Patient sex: M
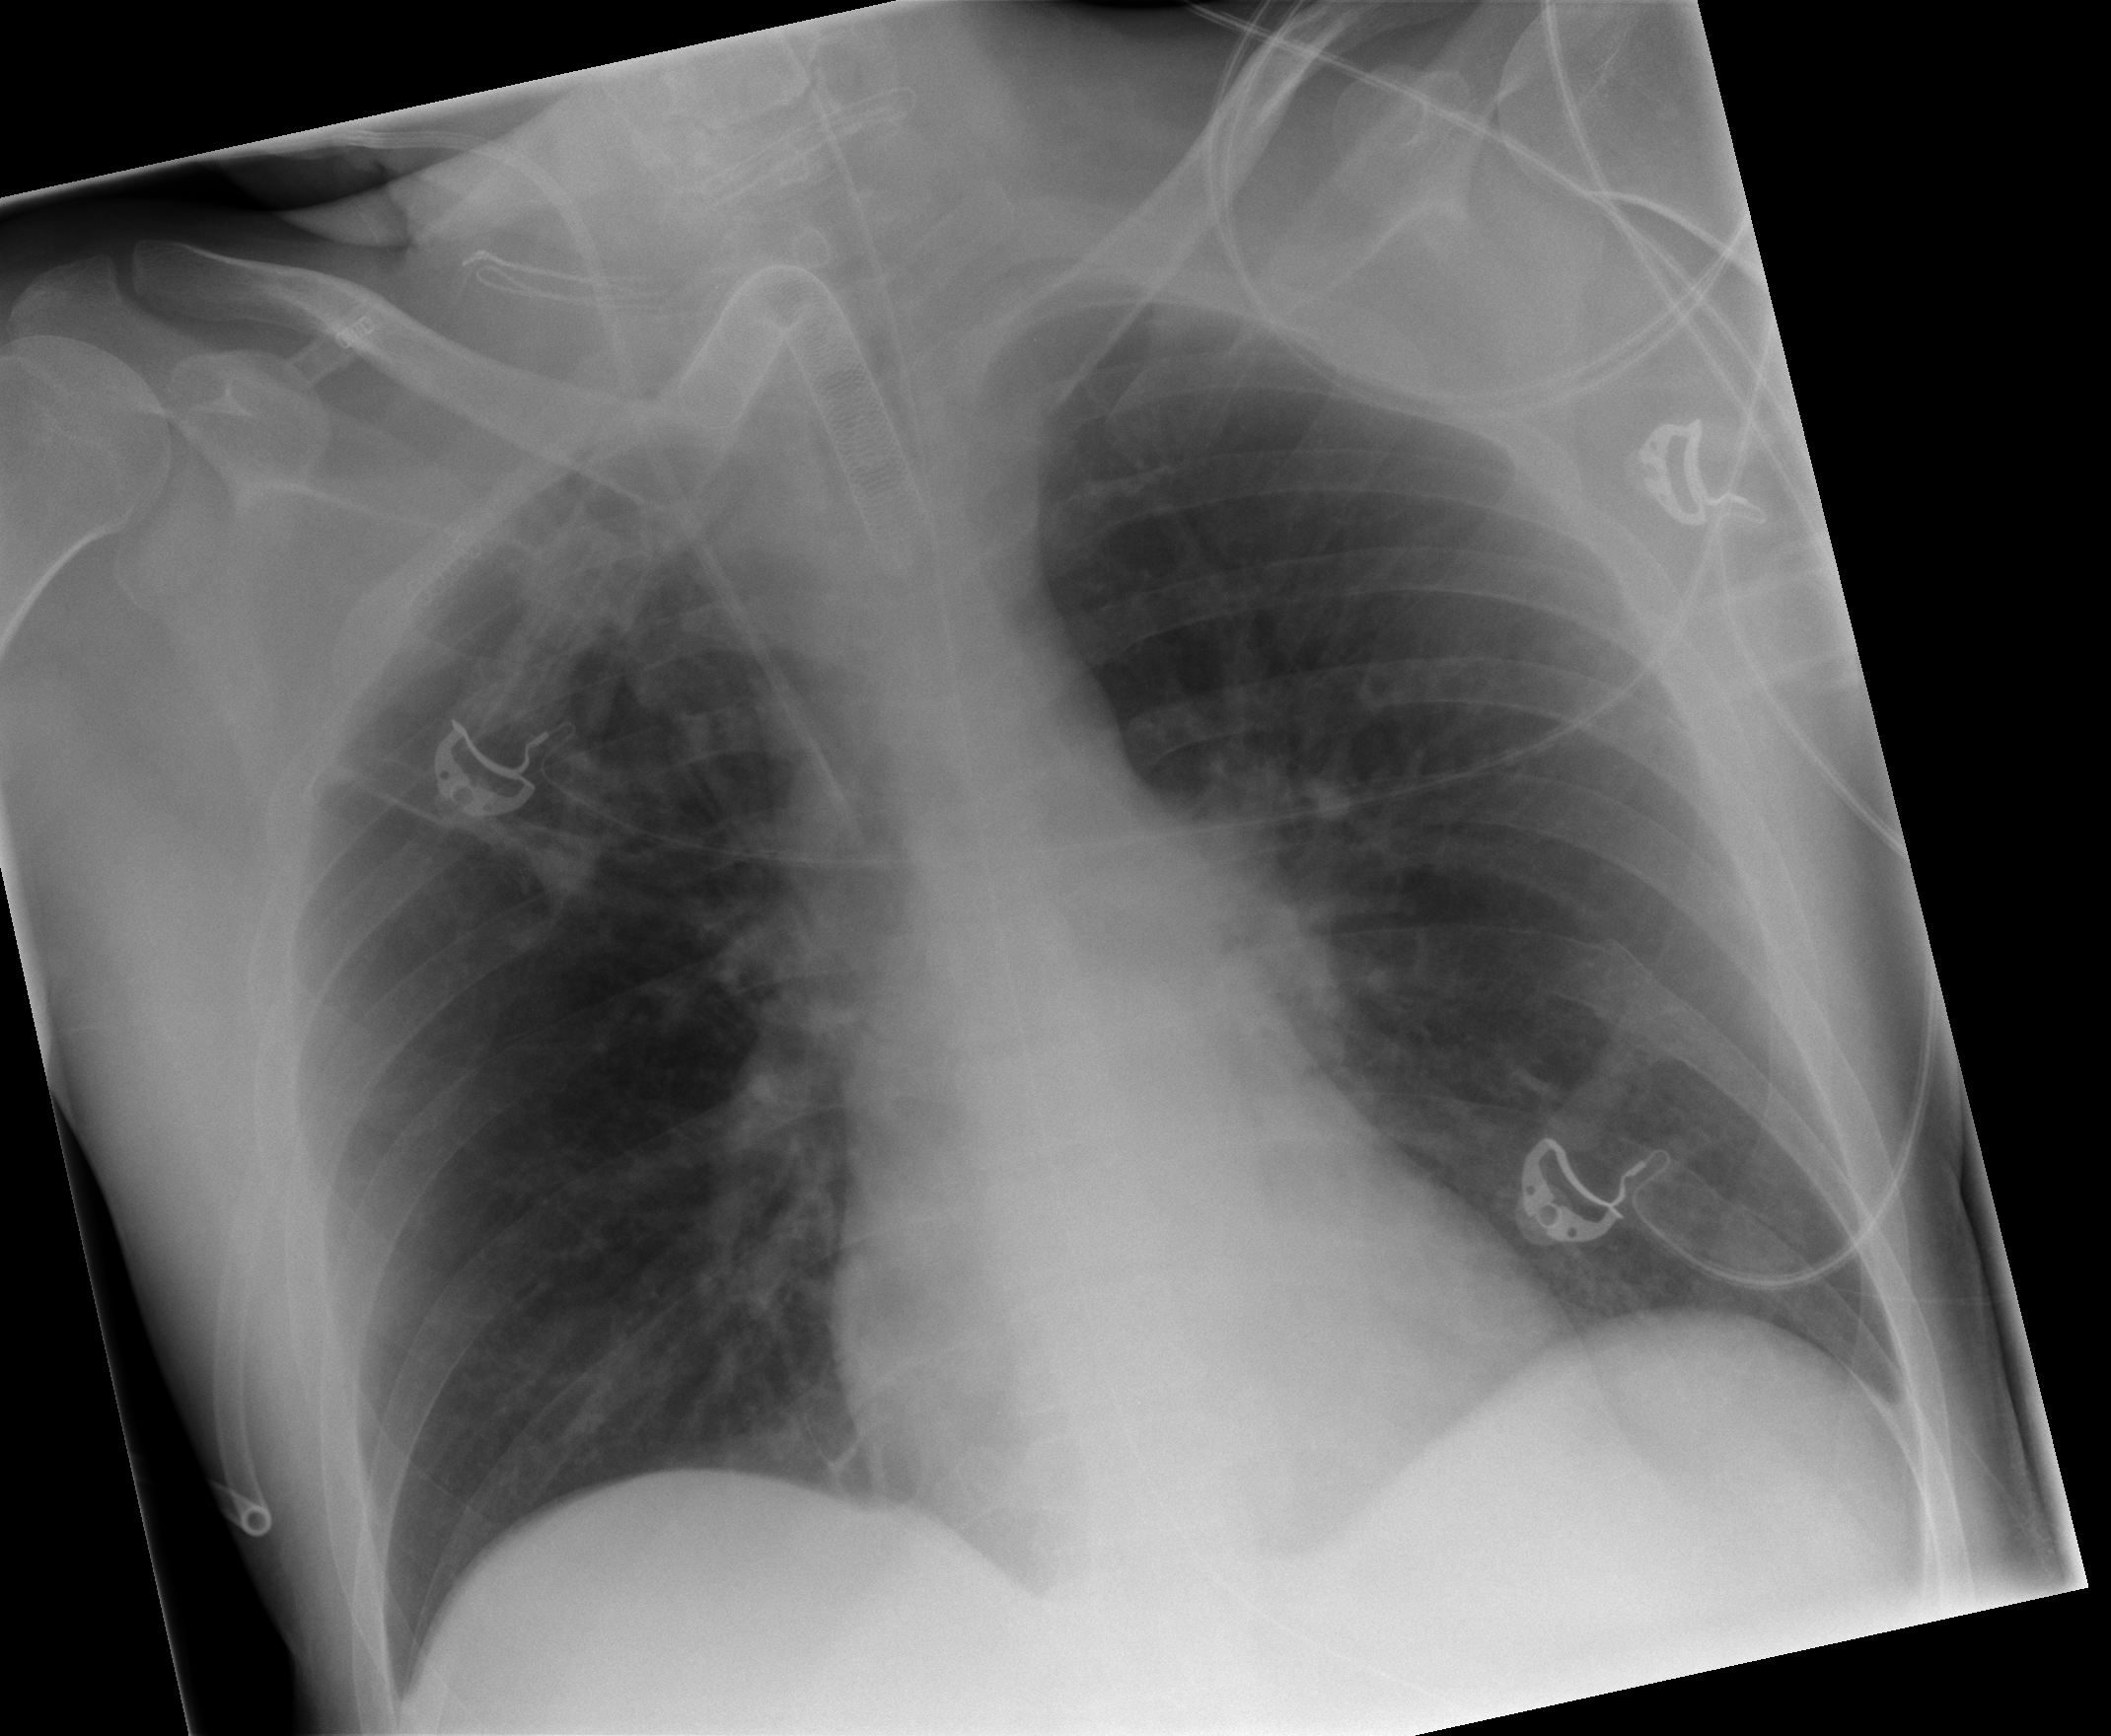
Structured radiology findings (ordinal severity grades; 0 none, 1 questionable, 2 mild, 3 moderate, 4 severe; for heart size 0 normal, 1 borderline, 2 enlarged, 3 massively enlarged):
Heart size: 0
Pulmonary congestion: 0
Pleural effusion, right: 0
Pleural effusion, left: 2
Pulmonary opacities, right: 0
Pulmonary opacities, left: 0
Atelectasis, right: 2
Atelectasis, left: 2